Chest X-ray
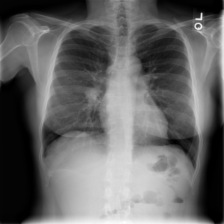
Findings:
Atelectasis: negative
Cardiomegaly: negative
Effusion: negative
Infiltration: negative
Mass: negative
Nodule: negative
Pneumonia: negative
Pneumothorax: negative
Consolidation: negative
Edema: negative
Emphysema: negative
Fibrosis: negative
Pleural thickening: negative
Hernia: negative